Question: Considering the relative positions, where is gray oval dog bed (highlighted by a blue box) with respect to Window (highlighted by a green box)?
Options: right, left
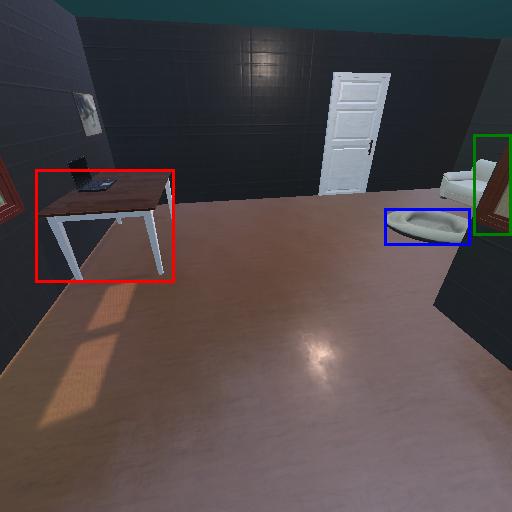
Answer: right